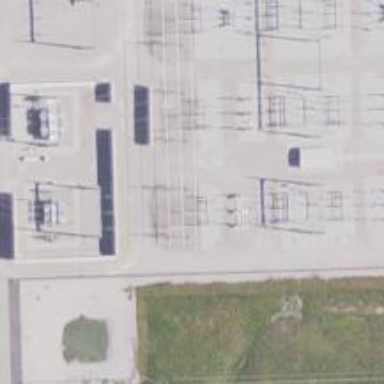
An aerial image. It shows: Switch for power supply.